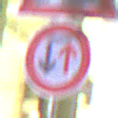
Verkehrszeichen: VorrangDesGegenverkehrs
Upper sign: Arbeitsstelle
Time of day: Night
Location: Outdoor (Urban)
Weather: PartlyCloudy
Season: NotSpecified
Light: Artificial